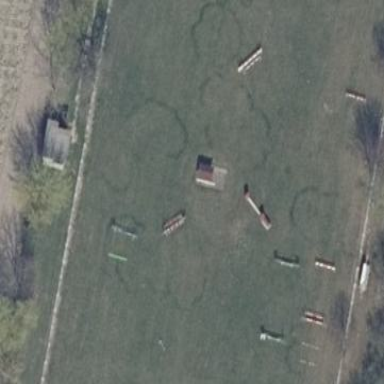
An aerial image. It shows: Equestrian pitch for leisure land sports.